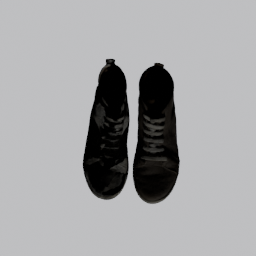
Label: people